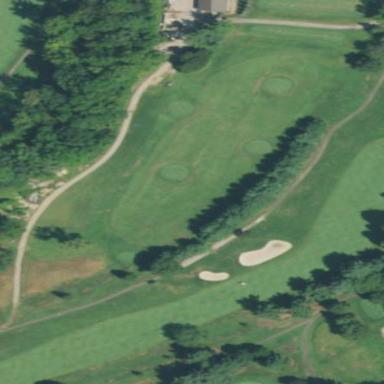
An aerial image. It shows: Grassy area designated for driving range golf.